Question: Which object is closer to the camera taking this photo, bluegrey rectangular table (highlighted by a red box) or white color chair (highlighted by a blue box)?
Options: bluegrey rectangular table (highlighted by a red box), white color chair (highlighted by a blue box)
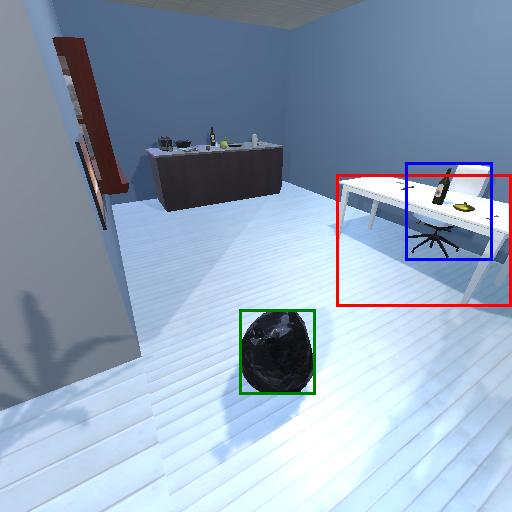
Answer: bluegrey rectangular table (highlighted by a red box)